Current action and preconditions to check: trajectory_clear

Your task: For each precondition in the list above, predict whether it will hold at this action.

Consider the current scene as observed from the mobile robot's camera, and analyze the predicted future states of all dynamic agents (e.g., people, animals, vehicles, or any moving entities) within the NEXT SECOND.

IMPORTANT: Only answer "very likely" if you are absolutely certain—based on strong, clear evidence—that a dynamic agent will violate the precondition in the predicted future state. Do NOT answer "very likely" for unlikely, ambiguous, or low-probability risks.

Ask yourself for each precondition: Is there a high probability, with clear and convincing evidence, that the predicted future states of any dynamic agent will interfere with the predicted future state of the currently executing action within the NEXT SECOND, causing that precondition to fail?

Assess the risk level based on these predictions. Use "likely" or "very likely" if motions create a clear risk of interference.

Use "neutral" or "improbable" if agents are nearby but their predicted paths are clearly diverging or non-conflicting.

Failure Risk Categories: "very improbable", "improbable", "neutral", "likely", "very likely"

Answer Format: Output ONLY the probability_of_failure value from these categories: "very improbable", "improbable", "neutral", "likely", "very likely"

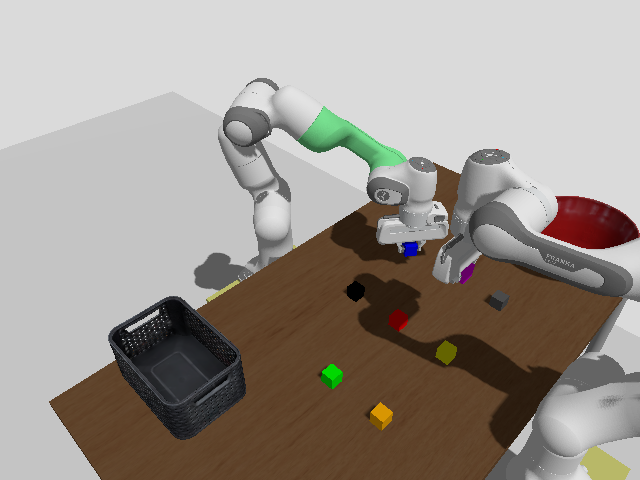

Answer: very improbable